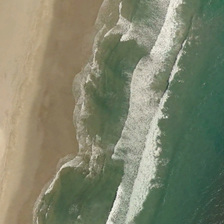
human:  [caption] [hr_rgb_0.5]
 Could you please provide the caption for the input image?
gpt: a piece of ocean is near a yellow beach .

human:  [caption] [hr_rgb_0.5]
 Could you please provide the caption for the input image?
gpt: a piece of ocean is near a yellow beach .

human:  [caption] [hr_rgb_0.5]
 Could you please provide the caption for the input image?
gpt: a piece of ocean is near a yellow beach .

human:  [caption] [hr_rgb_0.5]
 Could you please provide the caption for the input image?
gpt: a piece of ocean is near a yellow beach .

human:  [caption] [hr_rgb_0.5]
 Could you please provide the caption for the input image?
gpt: a piece of ocean is near a yellow beach .